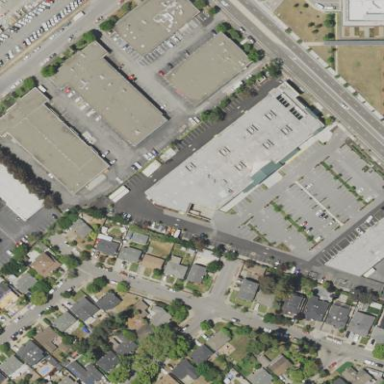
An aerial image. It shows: Parking area with asphalt surface.